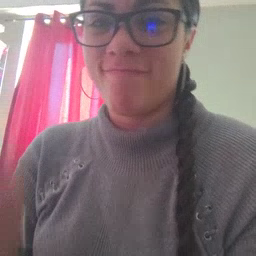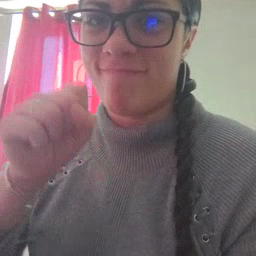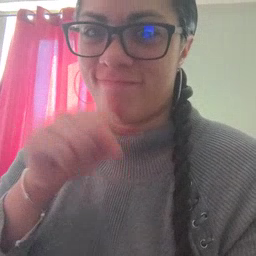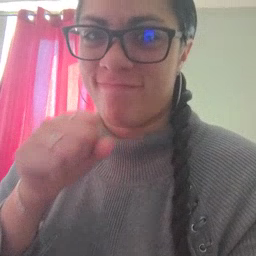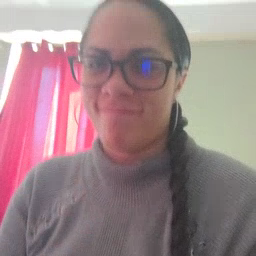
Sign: yes